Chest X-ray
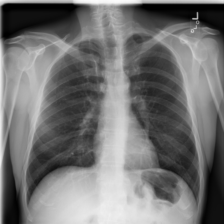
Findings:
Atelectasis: negative
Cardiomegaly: negative
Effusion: negative
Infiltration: negative
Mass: negative
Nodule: negative
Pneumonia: negative
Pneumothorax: negative
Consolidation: negative
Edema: negative
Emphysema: negative
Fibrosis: negative
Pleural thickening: negative
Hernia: negative